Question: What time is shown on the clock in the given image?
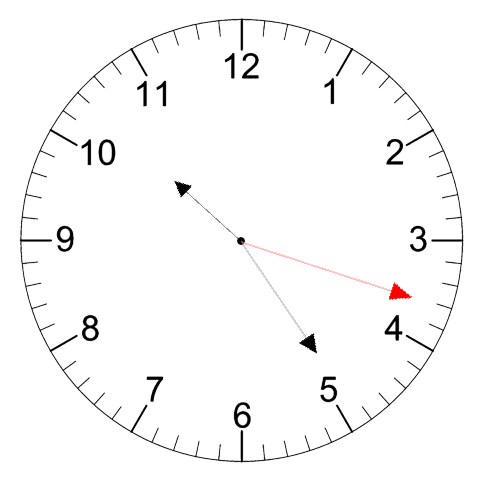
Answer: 10:24:18